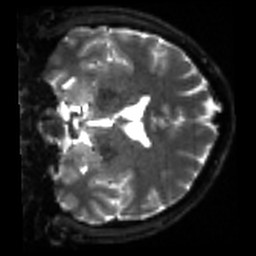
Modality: sbref
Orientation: coronal
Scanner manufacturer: siemens
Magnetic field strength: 3 T
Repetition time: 4 s
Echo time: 0.0594 s